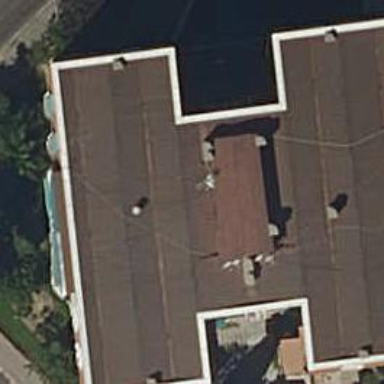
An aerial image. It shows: Image showing building with apartments.